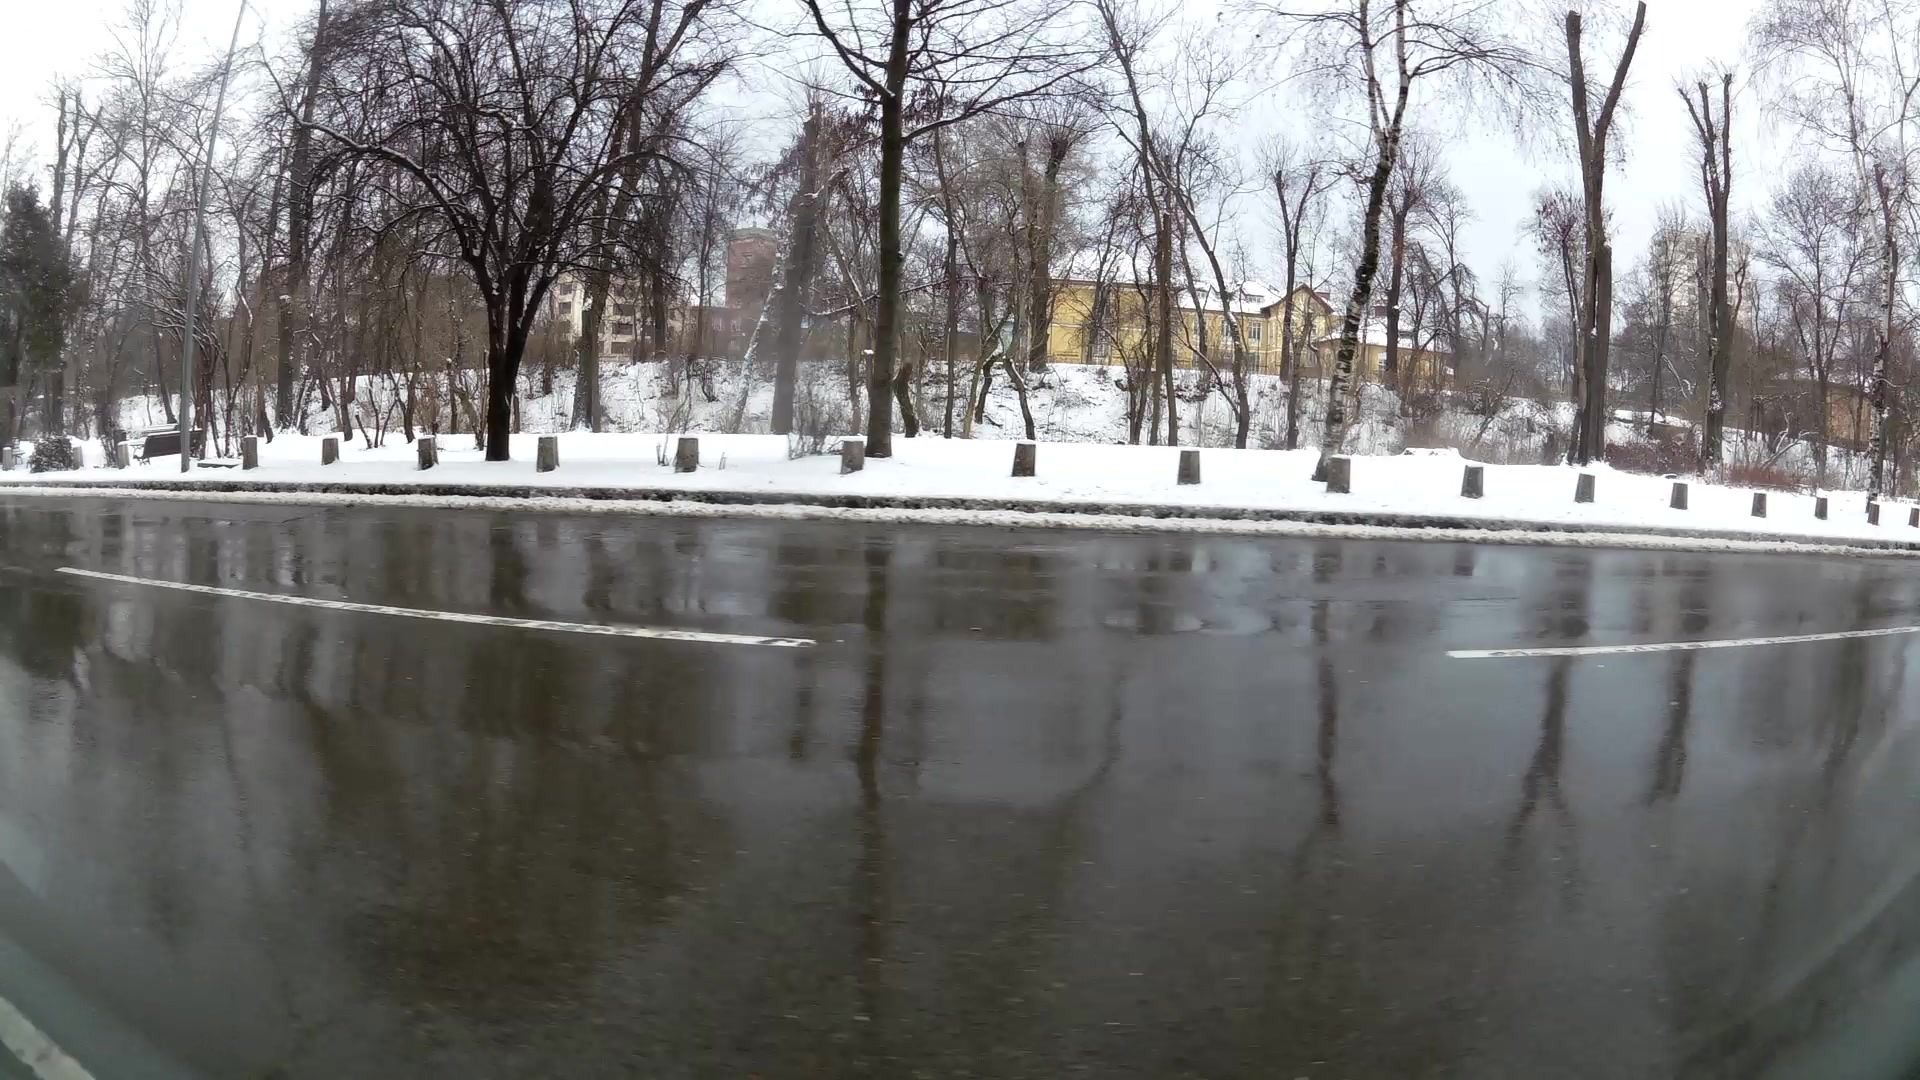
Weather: snowy
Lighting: day
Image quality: slightly poor
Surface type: driving surface
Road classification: footway
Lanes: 3
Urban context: urban centre
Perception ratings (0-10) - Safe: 4.61, Lively: 2.36, Beautiful: 8.6, Boring: 6.2, Depressing: 4.74, Wealthy: 3.36